Aerial crown-view tile of a tropical tree (Barro Colorado Island, Panama), acquired 20240716:
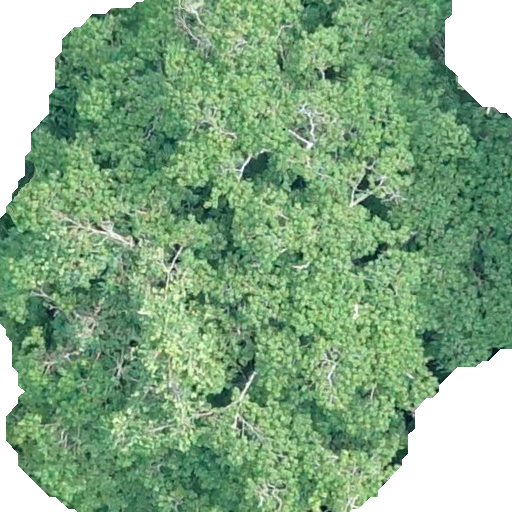
Species: Hura crepitans
GBIF accepted scientific name: Hura crepitans
Crown area: 415.0 m²